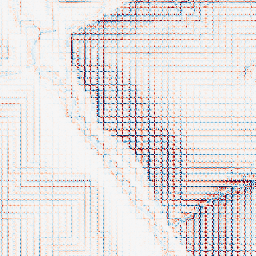
Category: wavelet
Decomposition family: wavelet_biorthogonal
Decomposition parameters: wavelet: bior1.3
level: 3
Upsampling method: regularized
Upsampling parameters: scale: 2
lambda_reg: 0.1
Upsampling scale: 2